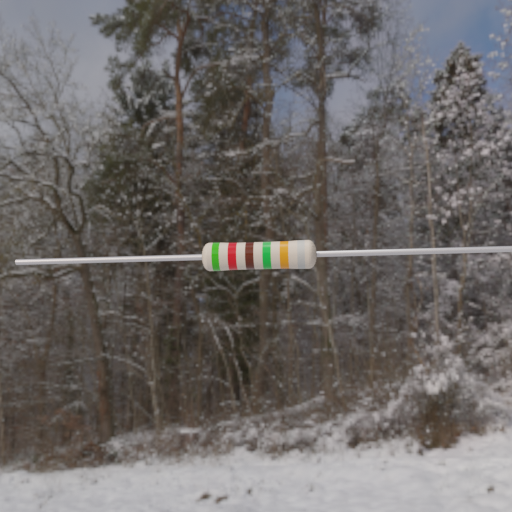
Resistor colour bands (in order): green, red, brown, green, orange, silver